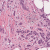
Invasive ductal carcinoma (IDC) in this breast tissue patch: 1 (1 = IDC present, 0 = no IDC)